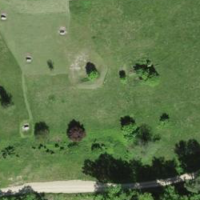
EUNIS habitat code: 25
Species observed at this site:
Epilobium hirsutum